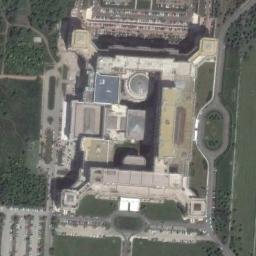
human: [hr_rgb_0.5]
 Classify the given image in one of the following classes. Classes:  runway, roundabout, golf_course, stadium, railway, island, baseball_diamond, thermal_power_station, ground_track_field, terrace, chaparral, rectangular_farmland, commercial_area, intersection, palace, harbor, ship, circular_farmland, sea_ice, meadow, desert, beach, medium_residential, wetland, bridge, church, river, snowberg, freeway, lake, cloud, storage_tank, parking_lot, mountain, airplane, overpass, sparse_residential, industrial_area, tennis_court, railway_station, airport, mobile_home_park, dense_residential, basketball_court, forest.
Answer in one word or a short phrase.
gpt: palace